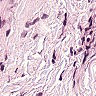
Metastatic tissue present: no